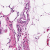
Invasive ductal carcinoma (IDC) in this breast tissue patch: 0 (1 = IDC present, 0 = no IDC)